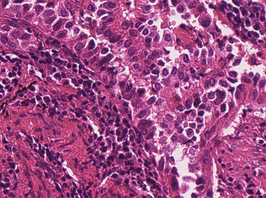
Tumor epithelial tissue: yes
Tumor-associated stroma tissue: yes
Normal tissue: no